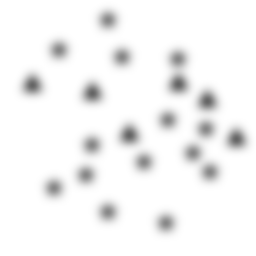
Squares: 0
Triangles: 6
Stars: 14
Total shapes: 20